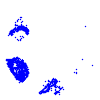
Particle: pion